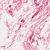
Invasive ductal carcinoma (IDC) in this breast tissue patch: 0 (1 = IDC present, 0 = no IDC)